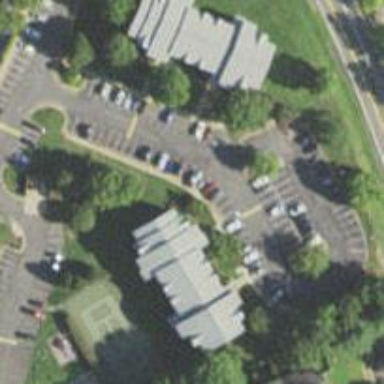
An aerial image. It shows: Parking space is available.